Question: My project depends on 'jparsec', which depends on 'cglib', which depends on 'asm'. My project also directly depends on 'asm', but a newer version than the one 'cglib' depends on:

It seems I cannot exclude 'asm' from my 'jparsec' dependency. When I attempt to exclude it with Eclipse, it makes no change to my pom. If I manually exlude it, it has no effect.
Is my only option here to exclude 'cglib' from 'jparsec' and then to manually add a dependency on 'cglib' with 'asm' excluded? This seems a bit convoluted to me, but it does work.
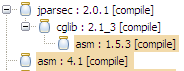
Answer: As per my comment, you have 2 options to solve this issue:
1. The one that you suggested, e.g. exclude cglib from jparsec and add cglib with asm excluded.
2. Locate your asm dependency above the jparsec dependency.